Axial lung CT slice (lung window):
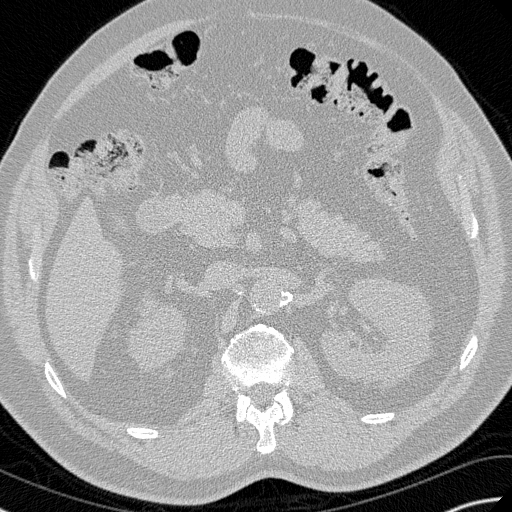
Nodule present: no